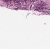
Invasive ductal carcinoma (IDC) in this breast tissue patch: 1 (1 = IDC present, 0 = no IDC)